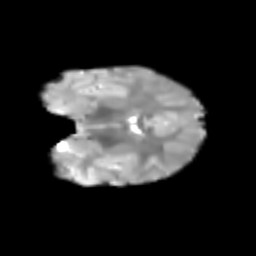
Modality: T2w
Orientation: coronal
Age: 6
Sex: female
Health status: healthy